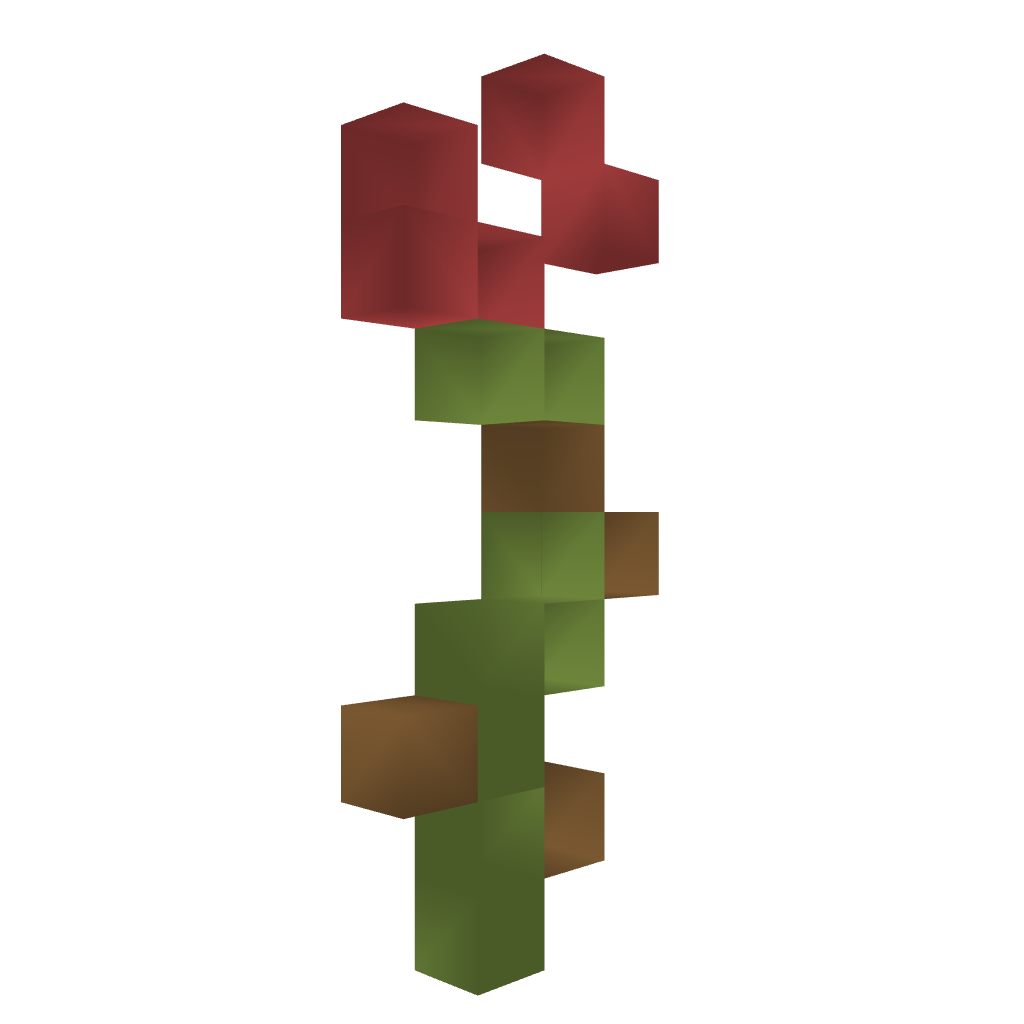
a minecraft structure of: Giant Rose bad low quality